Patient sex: F
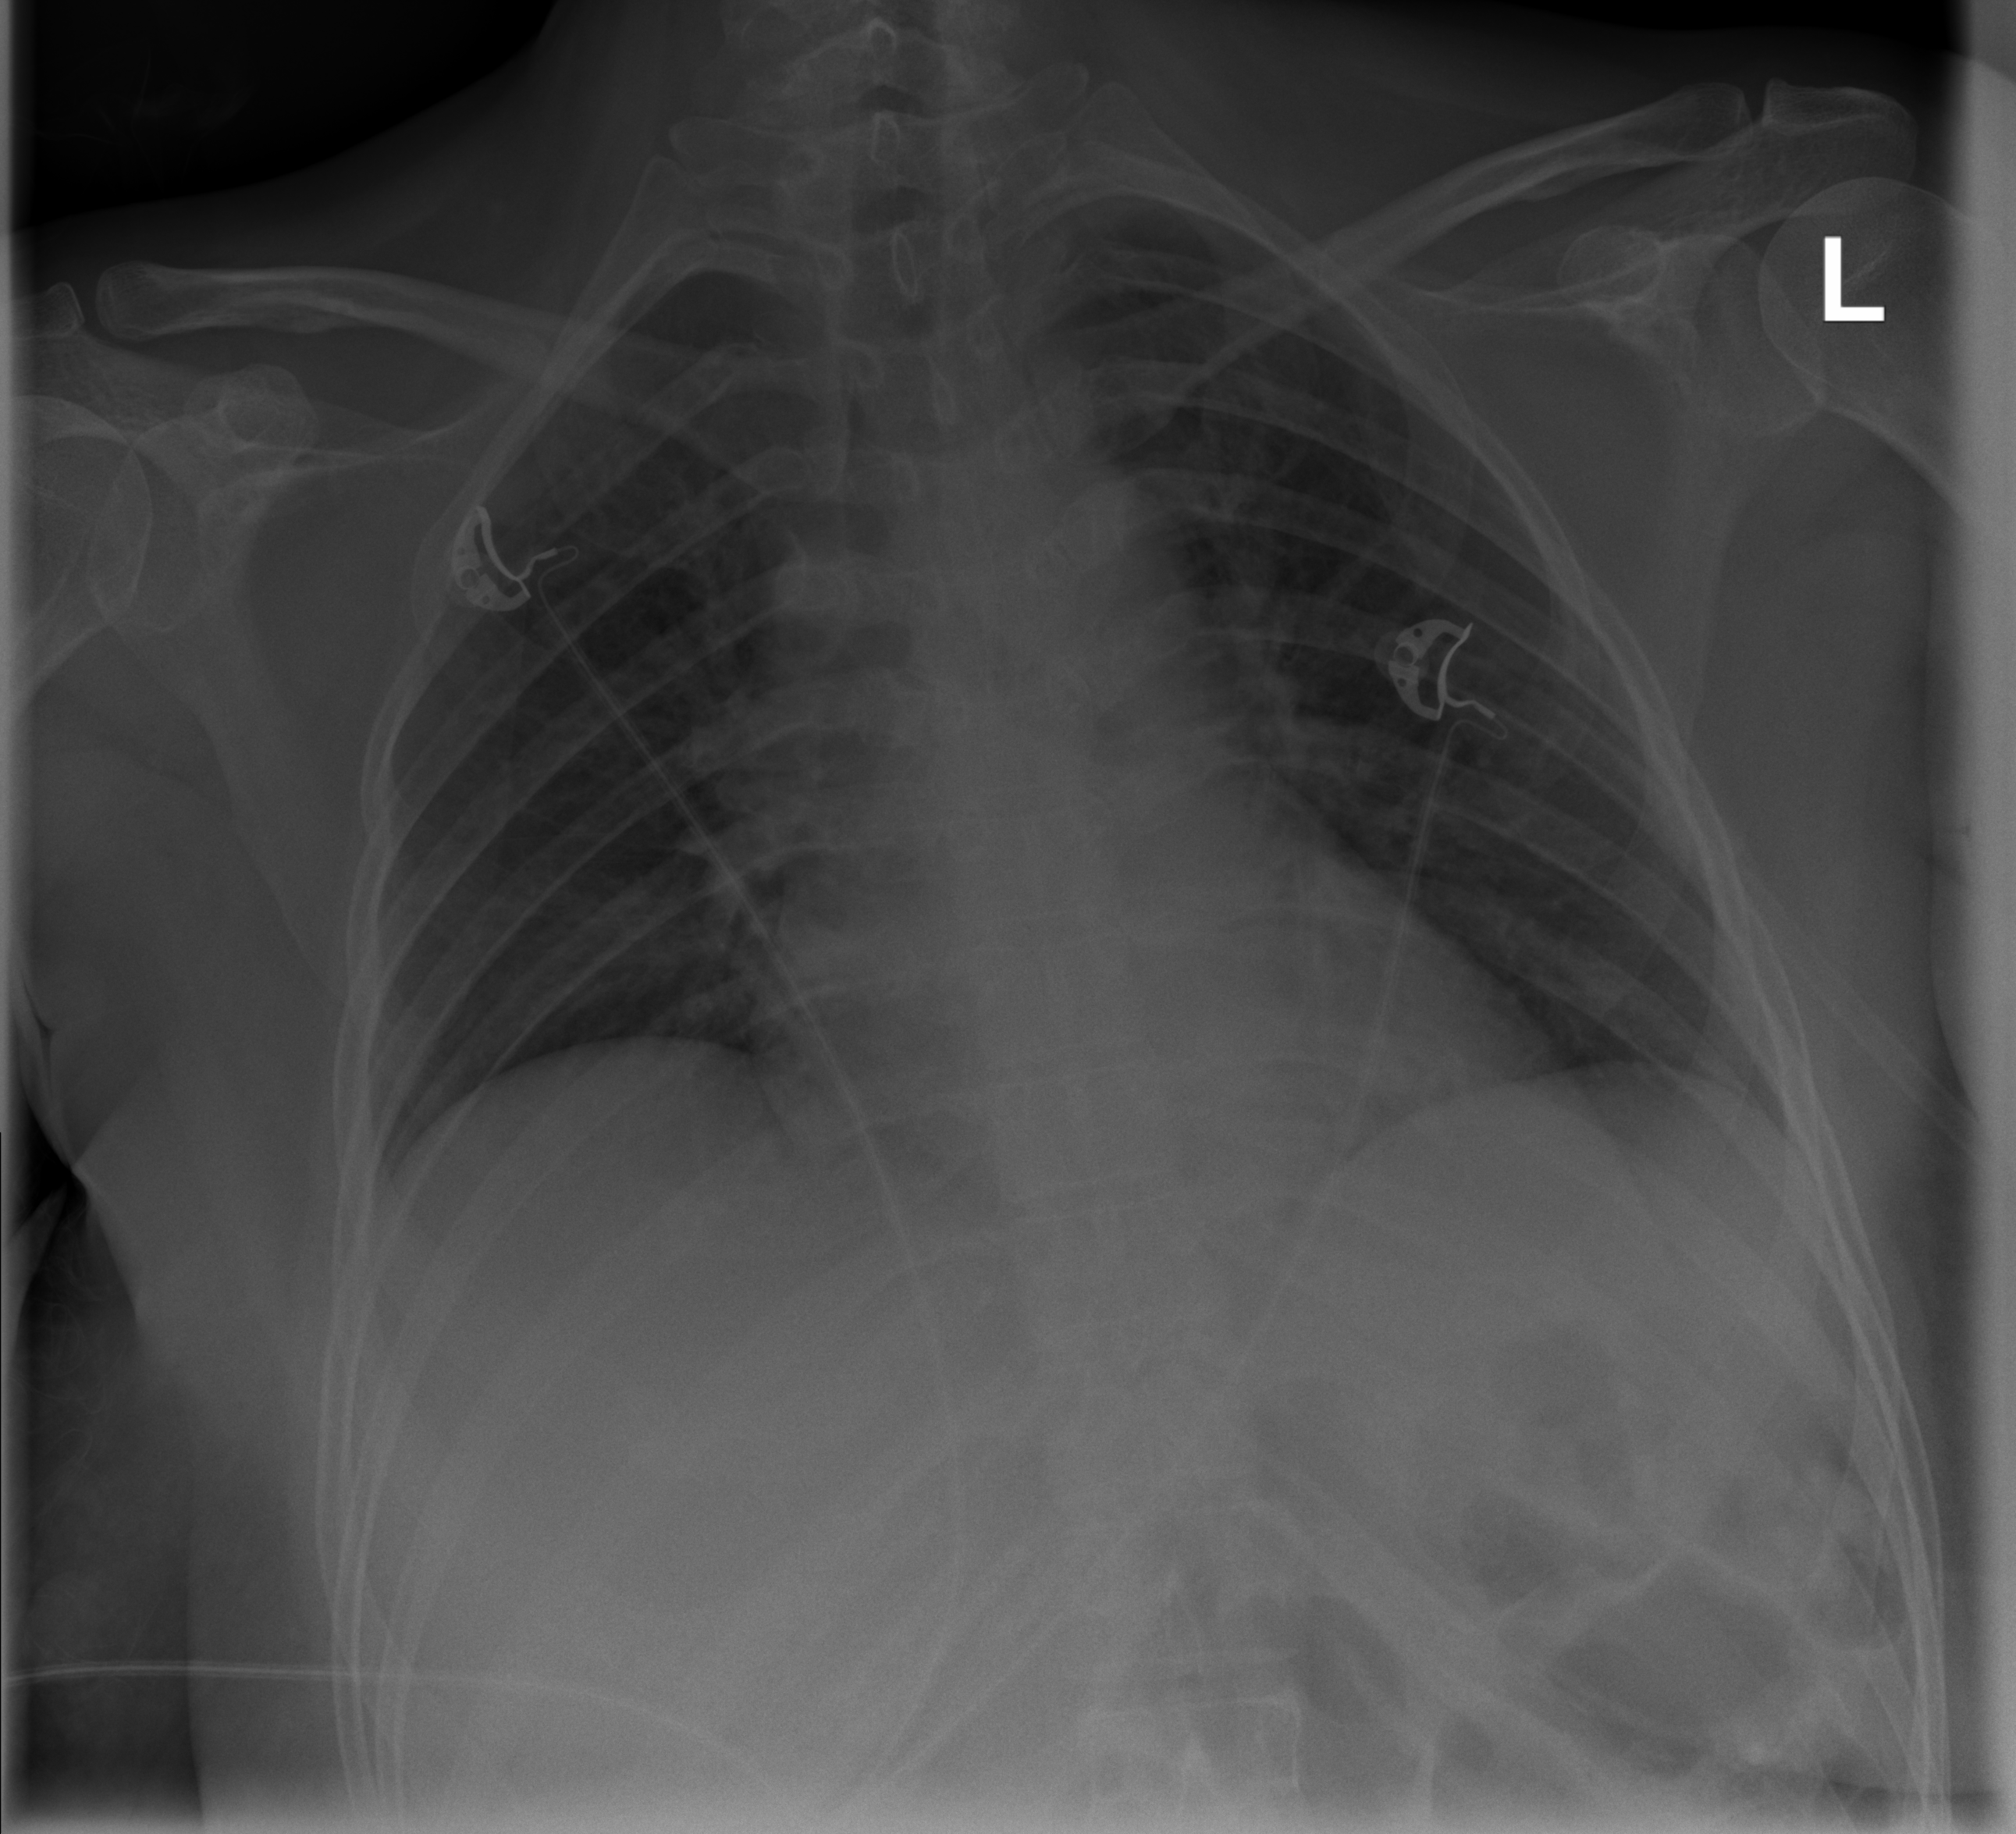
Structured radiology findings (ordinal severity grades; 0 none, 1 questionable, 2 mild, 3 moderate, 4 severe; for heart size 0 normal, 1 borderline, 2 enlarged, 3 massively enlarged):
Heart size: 1
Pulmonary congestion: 0
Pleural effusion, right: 0
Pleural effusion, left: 0
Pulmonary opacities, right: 2
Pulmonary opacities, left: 0
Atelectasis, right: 2
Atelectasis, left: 0